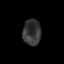
Tissue: prostate
Cell type: T cells
Senescence score: 0.2977
Nuclear area (px): 455
Mean DAPI intensity: 53.354